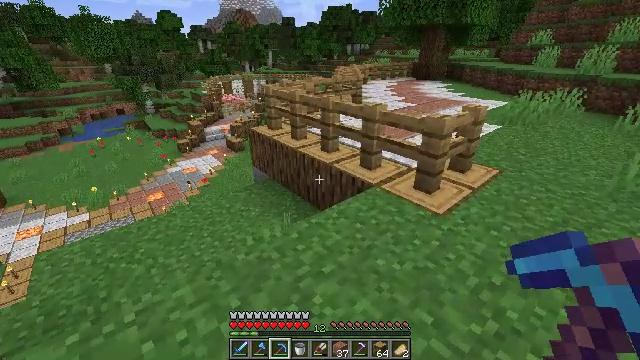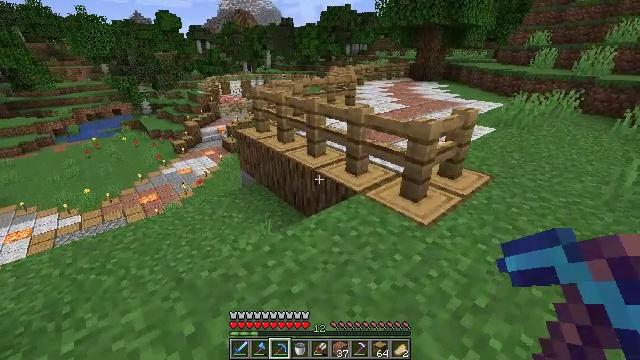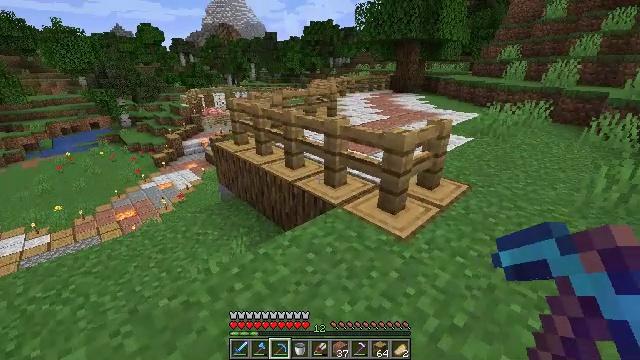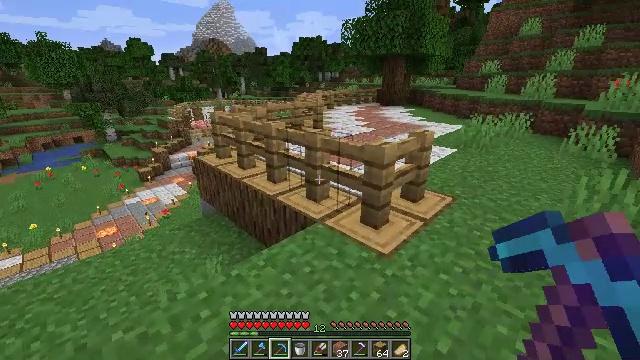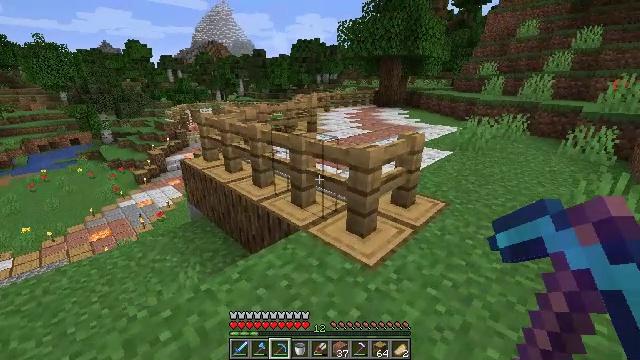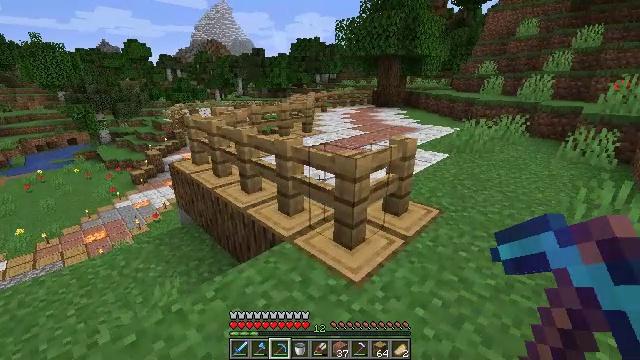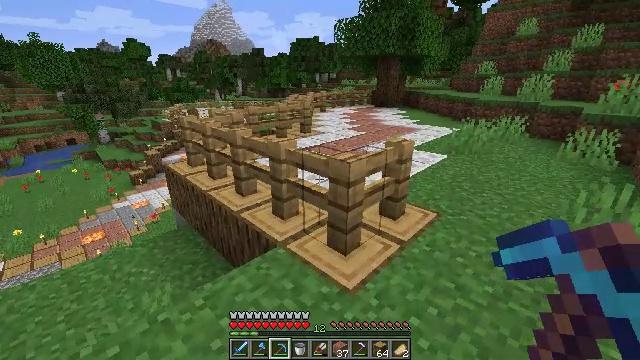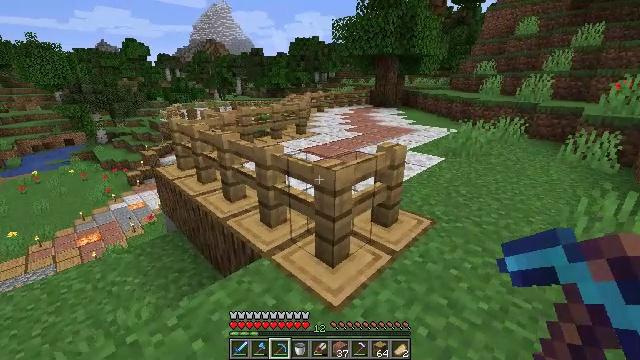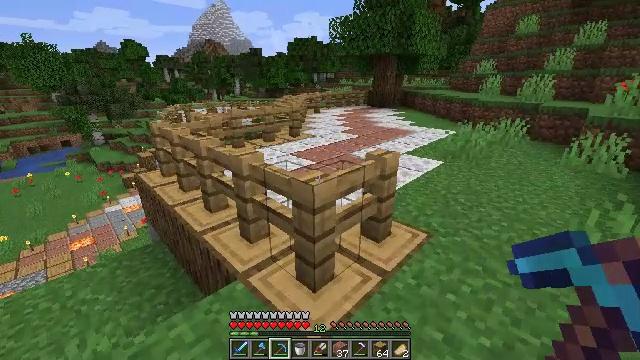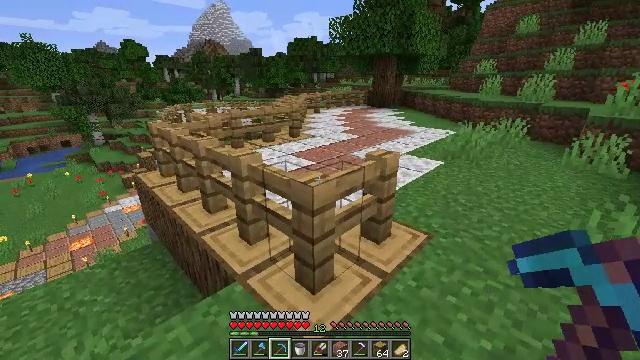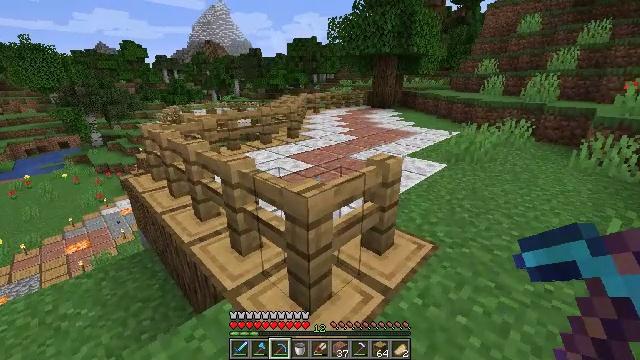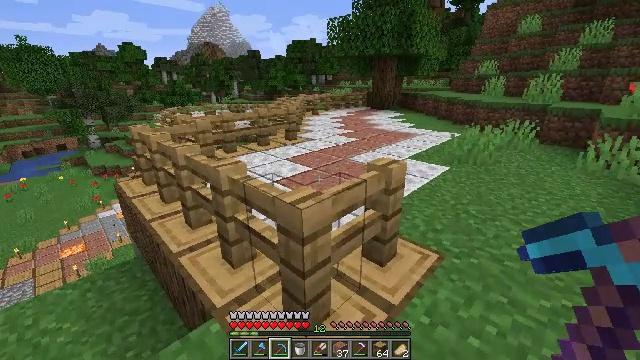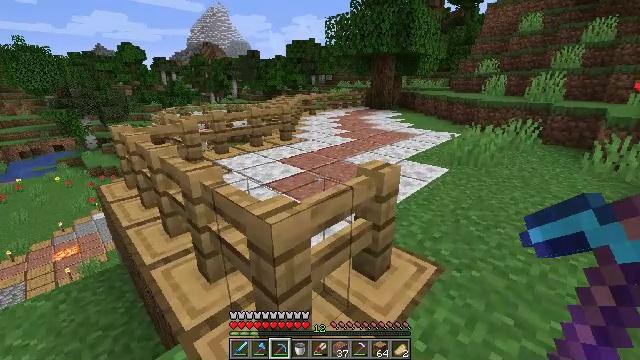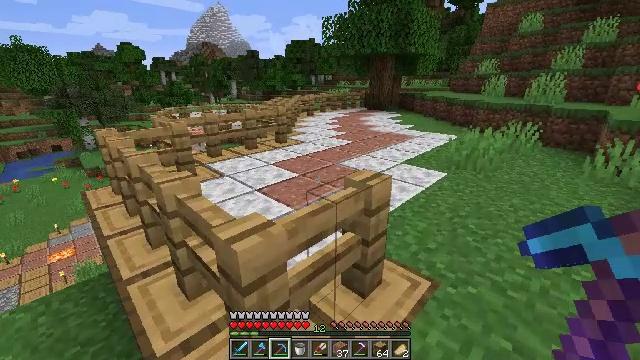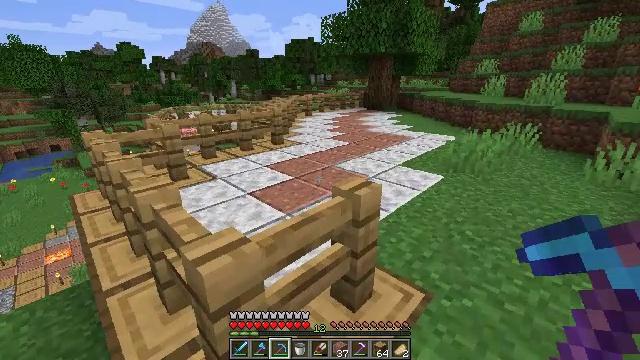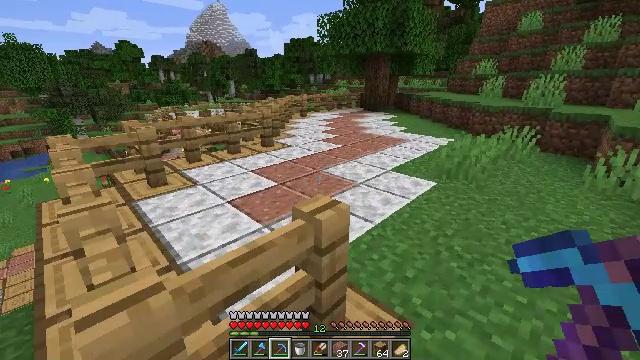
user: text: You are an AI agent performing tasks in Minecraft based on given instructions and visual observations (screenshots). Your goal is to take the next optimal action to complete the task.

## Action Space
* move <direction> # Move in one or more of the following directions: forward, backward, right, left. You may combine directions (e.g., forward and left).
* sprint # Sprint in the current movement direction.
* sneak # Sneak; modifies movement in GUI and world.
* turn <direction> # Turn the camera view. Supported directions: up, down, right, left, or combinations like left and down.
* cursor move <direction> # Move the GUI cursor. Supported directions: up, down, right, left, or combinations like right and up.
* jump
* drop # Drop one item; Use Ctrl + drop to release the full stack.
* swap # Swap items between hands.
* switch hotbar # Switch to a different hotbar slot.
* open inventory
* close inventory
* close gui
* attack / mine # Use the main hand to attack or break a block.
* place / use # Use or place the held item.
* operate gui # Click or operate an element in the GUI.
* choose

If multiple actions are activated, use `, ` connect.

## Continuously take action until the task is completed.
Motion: motion action
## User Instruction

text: Mine polished diorite for building materials.
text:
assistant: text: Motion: move forward and move right
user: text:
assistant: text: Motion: move forward and move right, turn right and up
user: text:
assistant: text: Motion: move forward and move right, turn right and up
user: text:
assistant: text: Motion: move forward and move right
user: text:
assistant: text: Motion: move forward and move right
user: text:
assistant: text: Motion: move forward and move right
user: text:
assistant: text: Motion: move forward and move right
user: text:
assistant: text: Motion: move forward
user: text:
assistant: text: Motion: move forward
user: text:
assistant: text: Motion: move forward
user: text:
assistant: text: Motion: move forward and move right
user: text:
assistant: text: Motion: move forward and move right
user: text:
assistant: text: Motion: move forward and move right
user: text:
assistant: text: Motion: move forward and move right
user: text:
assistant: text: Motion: move forward and move right
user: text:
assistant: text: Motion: move forward and move right
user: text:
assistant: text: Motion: move forward and move right
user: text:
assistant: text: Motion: move forward and move right
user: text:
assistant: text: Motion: move forward and move right
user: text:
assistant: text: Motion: move forward and move right
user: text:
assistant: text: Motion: move forward and move right
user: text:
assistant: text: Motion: move forward, turn left
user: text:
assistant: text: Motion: move forward, turn left
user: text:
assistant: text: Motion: move forward, turn left and down
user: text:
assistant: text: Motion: turn left and down
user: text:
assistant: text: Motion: turn left and down
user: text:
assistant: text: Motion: turn left and down
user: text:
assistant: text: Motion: turn left and down
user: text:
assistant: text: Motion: turn down
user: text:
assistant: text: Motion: no_op